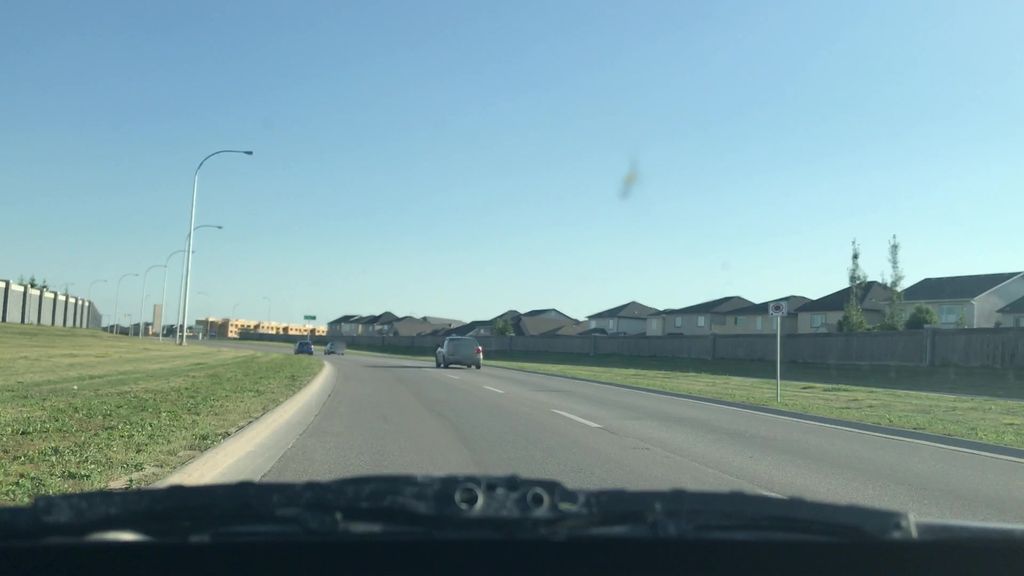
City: winnipeg